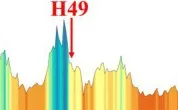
Gene and protein analysis. (B) Predicted residue tolerance in the MPZ protein obtained using MetaDome. H49 is predicted to be of neutral tolerance to mutations. MPZ contains two domains: immunoglobulin-like domain of protein zero (IgV_P0) and Myelin-PO glycoprotein cytoplasmic C-term (Myelin-PO_C) by Conserved Domain Search prediction.
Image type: pathology (papanicolaou)